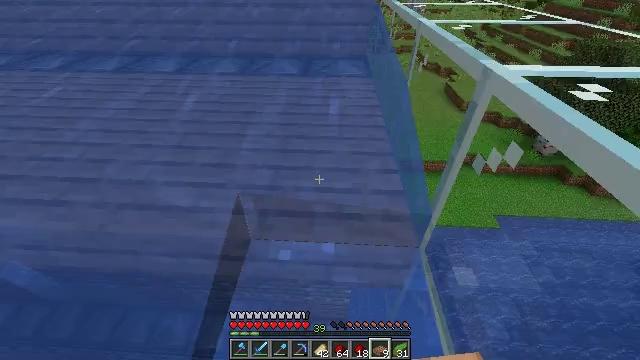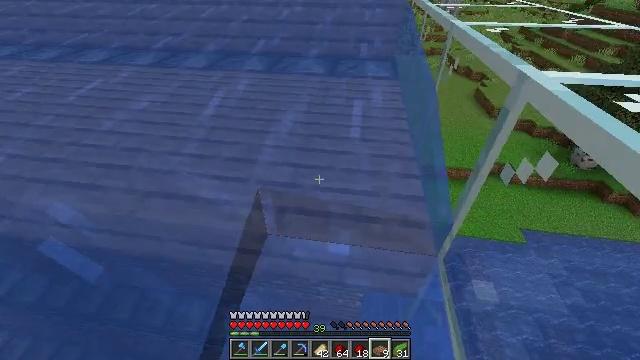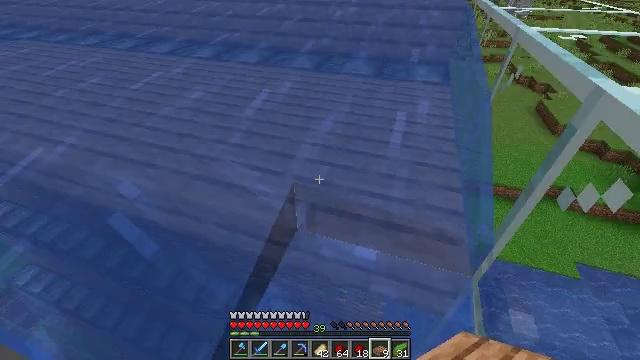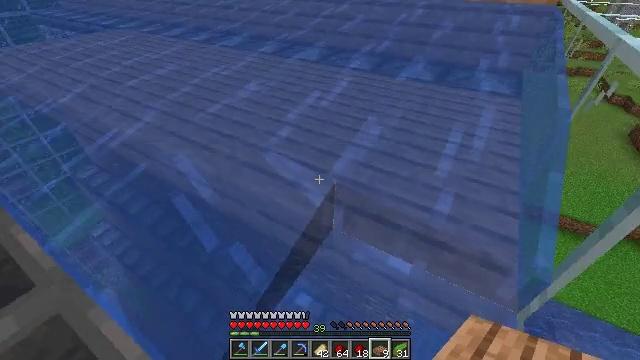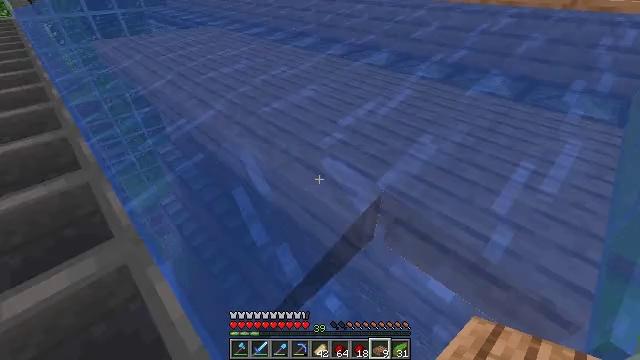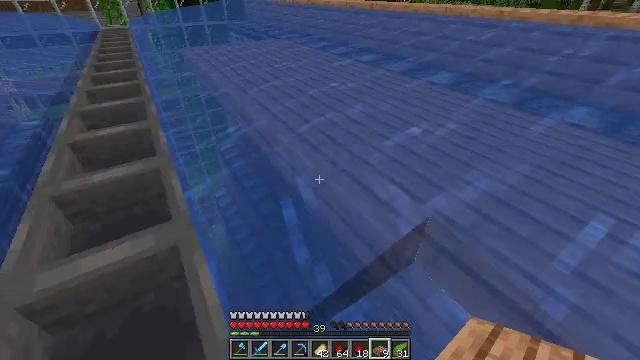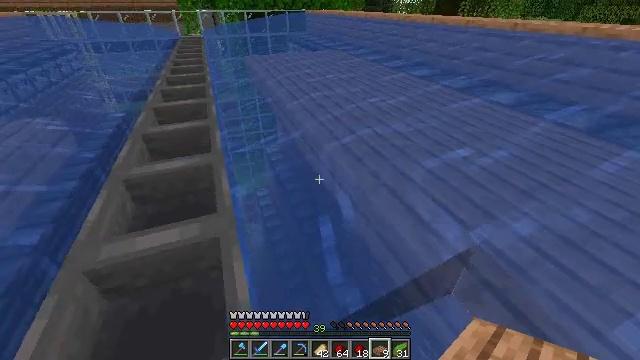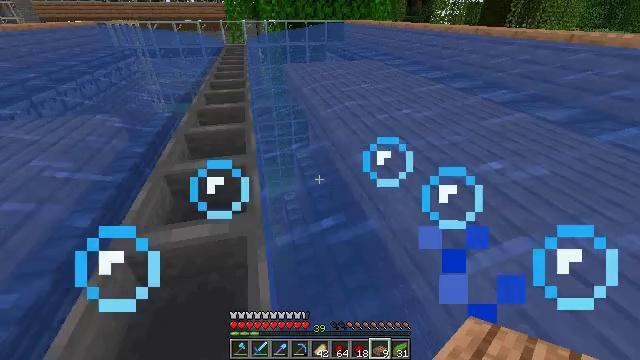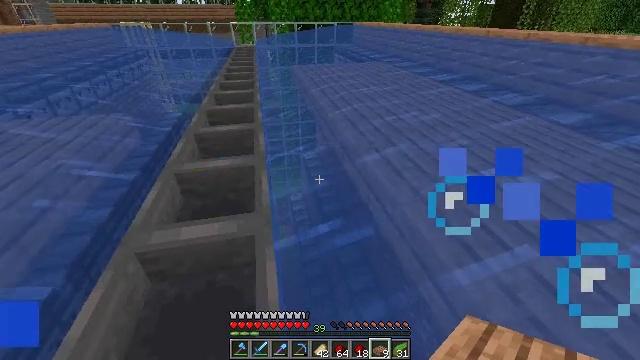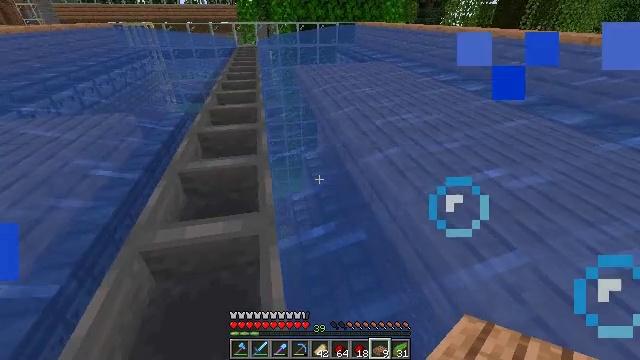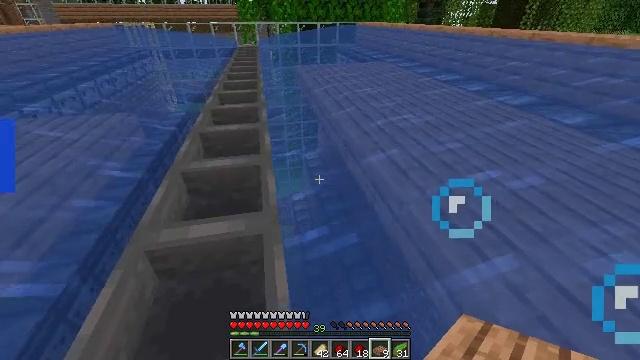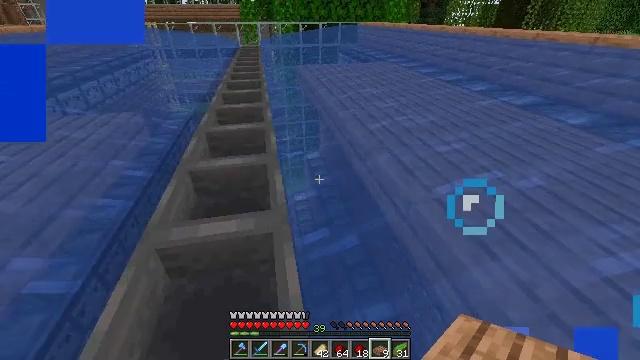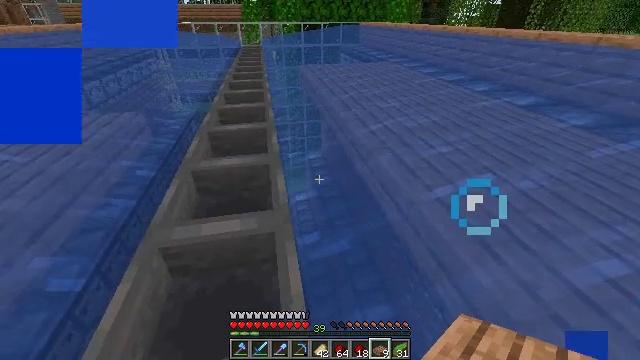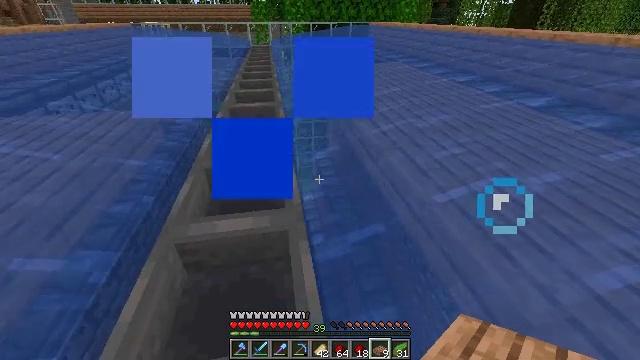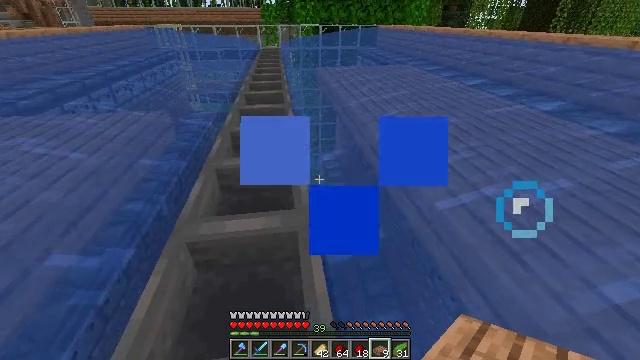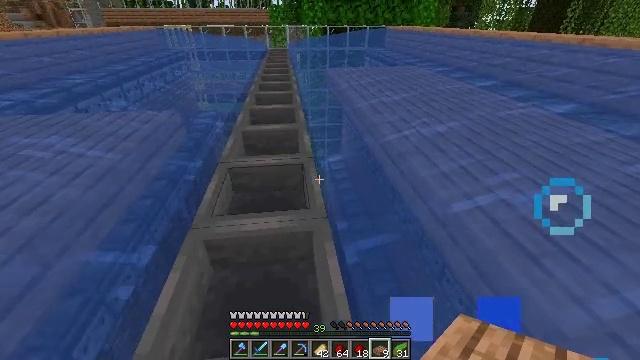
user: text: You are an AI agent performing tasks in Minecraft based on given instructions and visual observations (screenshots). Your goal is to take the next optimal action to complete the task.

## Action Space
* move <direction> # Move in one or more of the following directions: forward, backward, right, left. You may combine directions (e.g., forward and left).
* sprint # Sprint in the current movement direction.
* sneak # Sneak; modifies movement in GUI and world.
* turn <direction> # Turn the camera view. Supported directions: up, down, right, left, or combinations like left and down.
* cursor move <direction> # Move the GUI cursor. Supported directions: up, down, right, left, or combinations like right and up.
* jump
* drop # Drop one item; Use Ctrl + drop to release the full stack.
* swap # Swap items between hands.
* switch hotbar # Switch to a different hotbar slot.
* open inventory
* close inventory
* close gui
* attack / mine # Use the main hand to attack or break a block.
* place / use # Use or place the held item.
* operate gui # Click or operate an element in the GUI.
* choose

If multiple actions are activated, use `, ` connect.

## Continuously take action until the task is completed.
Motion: motion action
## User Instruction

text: Break the jungle slab to collect it.
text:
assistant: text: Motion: sneak, turn left
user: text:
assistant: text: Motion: sneak, turn left
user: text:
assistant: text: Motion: sneak, turn left
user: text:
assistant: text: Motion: sneak, turn left
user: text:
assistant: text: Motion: sneak, turn left and up
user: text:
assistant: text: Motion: sneak, turn left and up
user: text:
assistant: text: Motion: sneak, turn left and up
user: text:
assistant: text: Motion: sneak, turn left
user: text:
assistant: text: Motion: sneak
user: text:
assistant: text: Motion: sneak
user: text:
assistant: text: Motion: sneak
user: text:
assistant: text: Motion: sneak
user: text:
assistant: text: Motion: sneak, turn left
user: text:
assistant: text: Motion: sneak, turn left
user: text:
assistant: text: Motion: sneak, turn left
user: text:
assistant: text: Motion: sneak, turn left
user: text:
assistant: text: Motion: move forward, sneak
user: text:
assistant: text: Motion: move forward, sneak, turn up
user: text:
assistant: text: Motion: move forward, turn right
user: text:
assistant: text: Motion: move forward, turn right
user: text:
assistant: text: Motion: move forward, turn right
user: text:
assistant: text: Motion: move forward
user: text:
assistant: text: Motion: move forward
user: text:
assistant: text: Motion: move forward
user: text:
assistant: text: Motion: move forward
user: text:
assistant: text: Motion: move forward, turn left
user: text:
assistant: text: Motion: move forward, turn left
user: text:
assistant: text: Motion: move forward
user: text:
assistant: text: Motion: move forward
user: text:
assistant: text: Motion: move forward